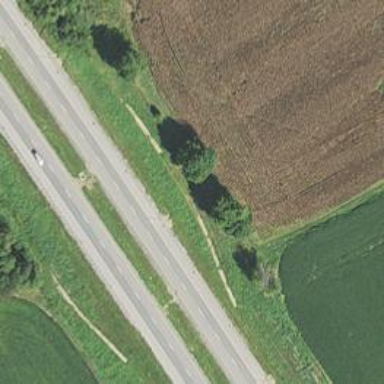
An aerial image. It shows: Motorway.